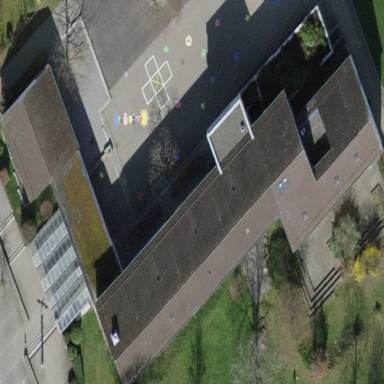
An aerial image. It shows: School building or complex.